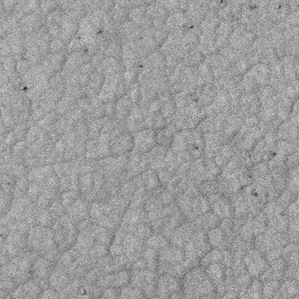
Label: frost